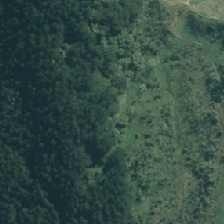
Land cover: broadleaved_indigenous_hardwood